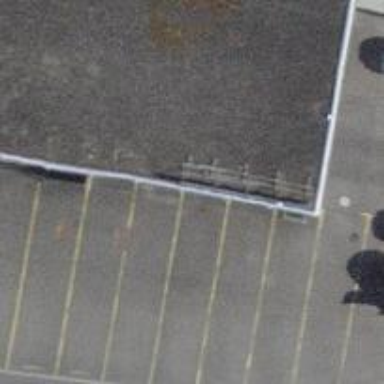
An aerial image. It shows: Bicycle parking facility.